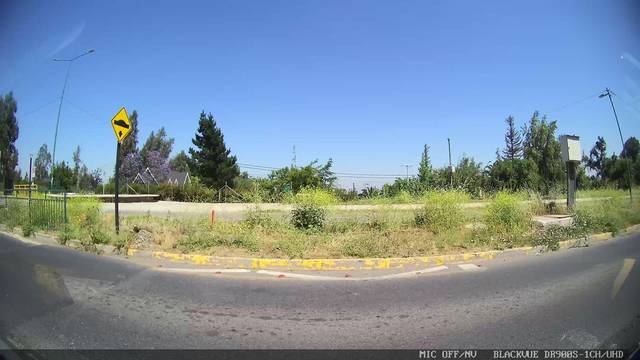
Region: Chile
Coordinates: -33.496, -70.543